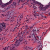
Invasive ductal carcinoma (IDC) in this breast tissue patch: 0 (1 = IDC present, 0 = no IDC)